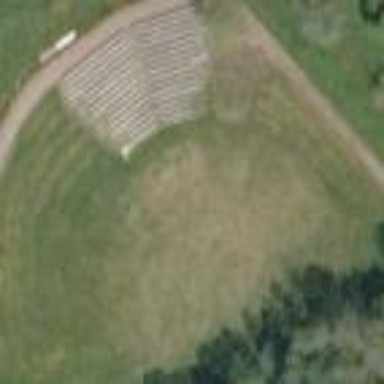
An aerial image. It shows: Theatre.